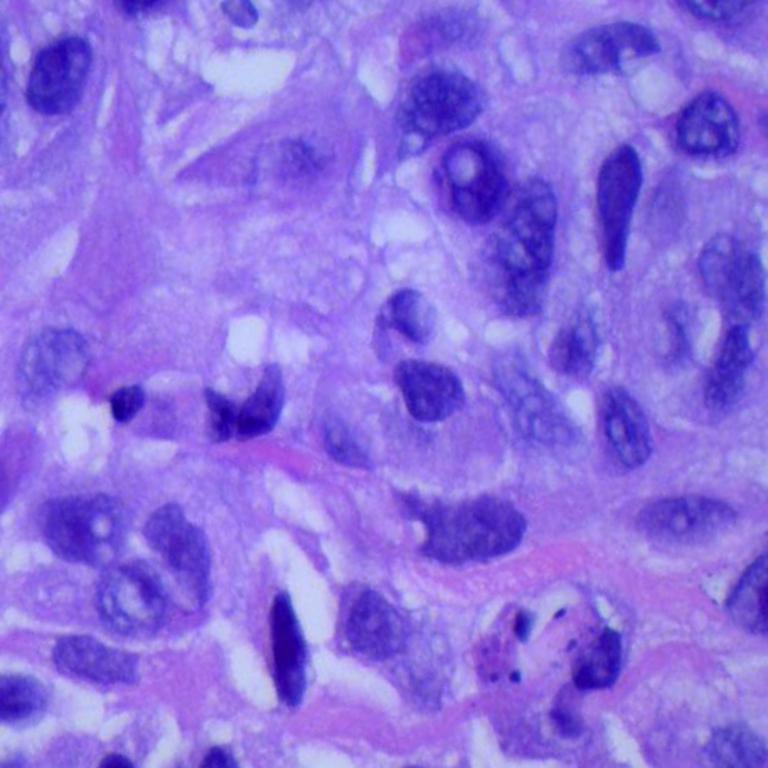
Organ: lung
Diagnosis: squamous carcinomas